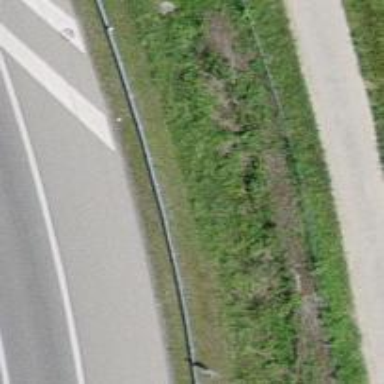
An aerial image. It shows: Guard rail as barrier.